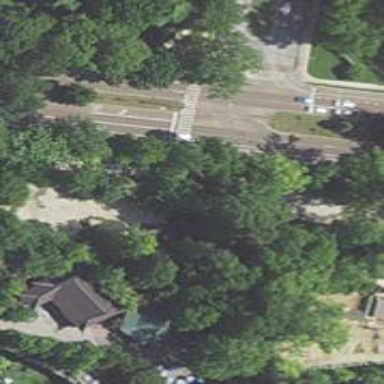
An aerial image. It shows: Primary highway with separate asphalt sidewalk.